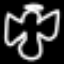
Label: angel